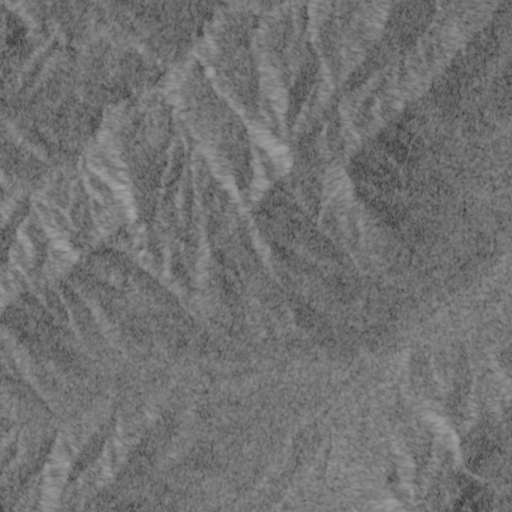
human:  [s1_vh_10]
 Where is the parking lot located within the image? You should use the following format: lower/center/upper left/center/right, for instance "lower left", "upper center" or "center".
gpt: The parking lot is located in the center right of the image.
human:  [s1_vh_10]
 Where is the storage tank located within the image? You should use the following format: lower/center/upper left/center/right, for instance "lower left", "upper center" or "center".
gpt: The storage tank is located in the lower center of the image.
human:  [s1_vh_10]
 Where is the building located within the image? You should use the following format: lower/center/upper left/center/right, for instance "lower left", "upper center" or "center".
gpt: The building is located in the lower right of the image.
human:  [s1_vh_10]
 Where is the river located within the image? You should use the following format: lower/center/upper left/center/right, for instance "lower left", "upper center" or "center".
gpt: The river is located in the upper of the image.
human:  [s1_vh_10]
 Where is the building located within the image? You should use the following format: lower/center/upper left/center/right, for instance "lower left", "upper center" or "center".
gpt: The building is located in the lower right of the image.
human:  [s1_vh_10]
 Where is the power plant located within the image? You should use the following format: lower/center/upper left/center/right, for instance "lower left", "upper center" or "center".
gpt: There is no power plant in the image.

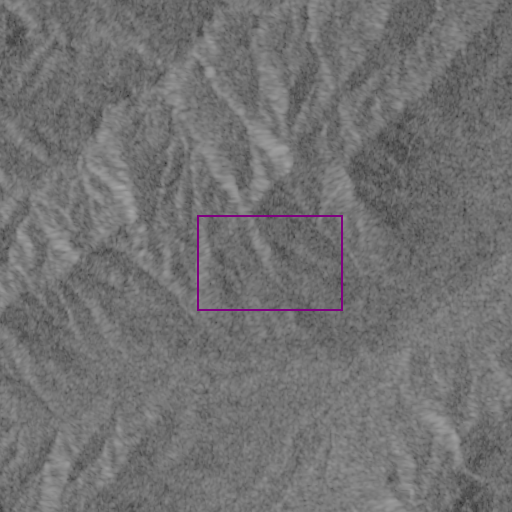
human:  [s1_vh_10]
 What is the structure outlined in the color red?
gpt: There is no red outline.
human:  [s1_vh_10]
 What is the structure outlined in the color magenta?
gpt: There is no structure outlined in magenta.